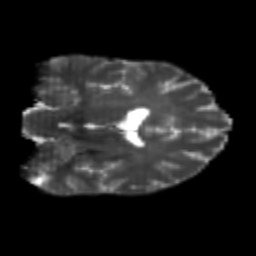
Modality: T2w
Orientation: coronal
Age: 26
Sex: male
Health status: healthy
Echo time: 0.074 s